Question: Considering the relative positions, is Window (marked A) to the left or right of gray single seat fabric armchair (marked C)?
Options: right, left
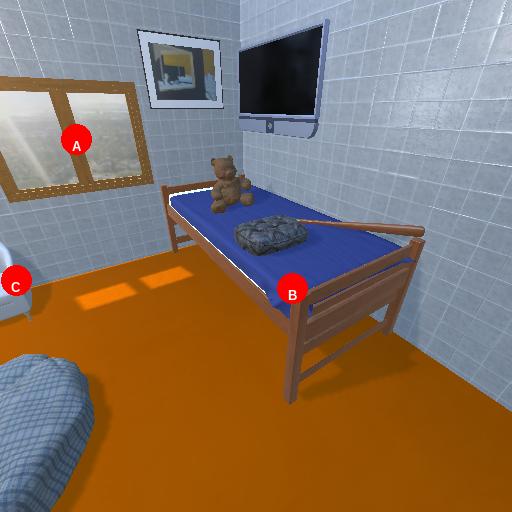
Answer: right